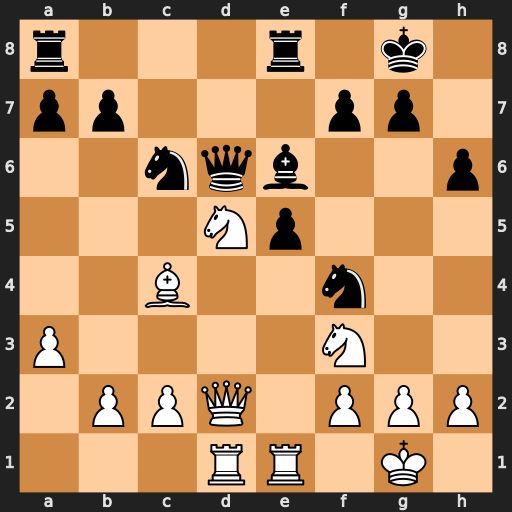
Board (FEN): r3r1k1/pp3pp1/2nqb2p/3Np3/2B2n2/P4N2/1PPQ1PPP/3RR1K1
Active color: w
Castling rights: -
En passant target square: -
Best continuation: Nf6+ gxf6 Qxd6